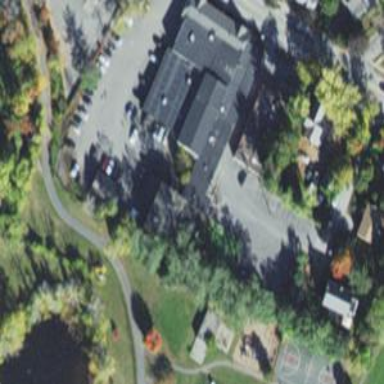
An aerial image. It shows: Preparatory school.